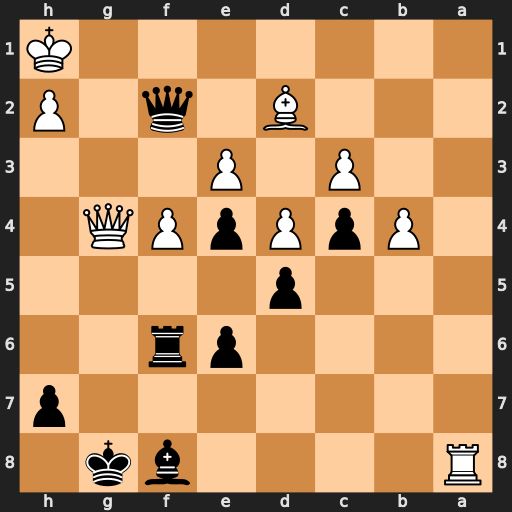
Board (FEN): R4bk1/7p/4pr2/3p4/1PpPpPQ1/2P1P3/3B1q1P/7K
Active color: b
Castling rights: -
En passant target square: -
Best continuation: Rg6 Qxg6+ hxg6